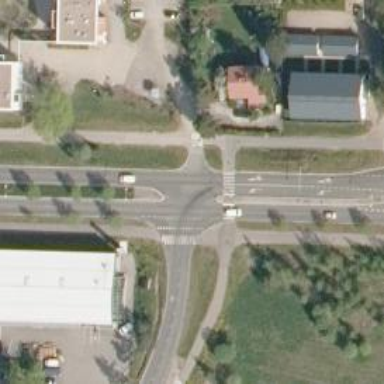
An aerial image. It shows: Road with "give way" sign.